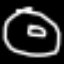
Label: donut